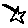
Label: star